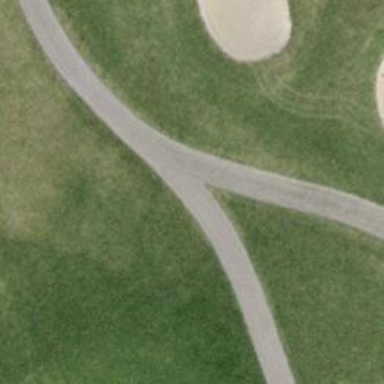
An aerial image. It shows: Footway that serves as golf cart path.